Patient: sex M, age 45
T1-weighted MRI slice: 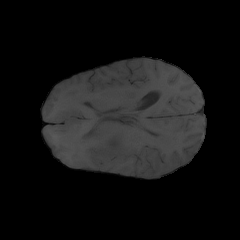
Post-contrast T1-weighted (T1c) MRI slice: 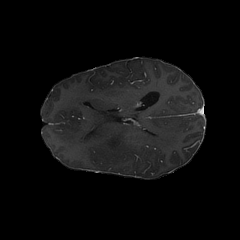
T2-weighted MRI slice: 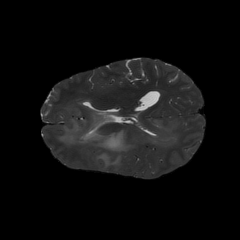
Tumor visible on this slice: yes
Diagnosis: Astrocytoma, IDH-mutant
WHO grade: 3